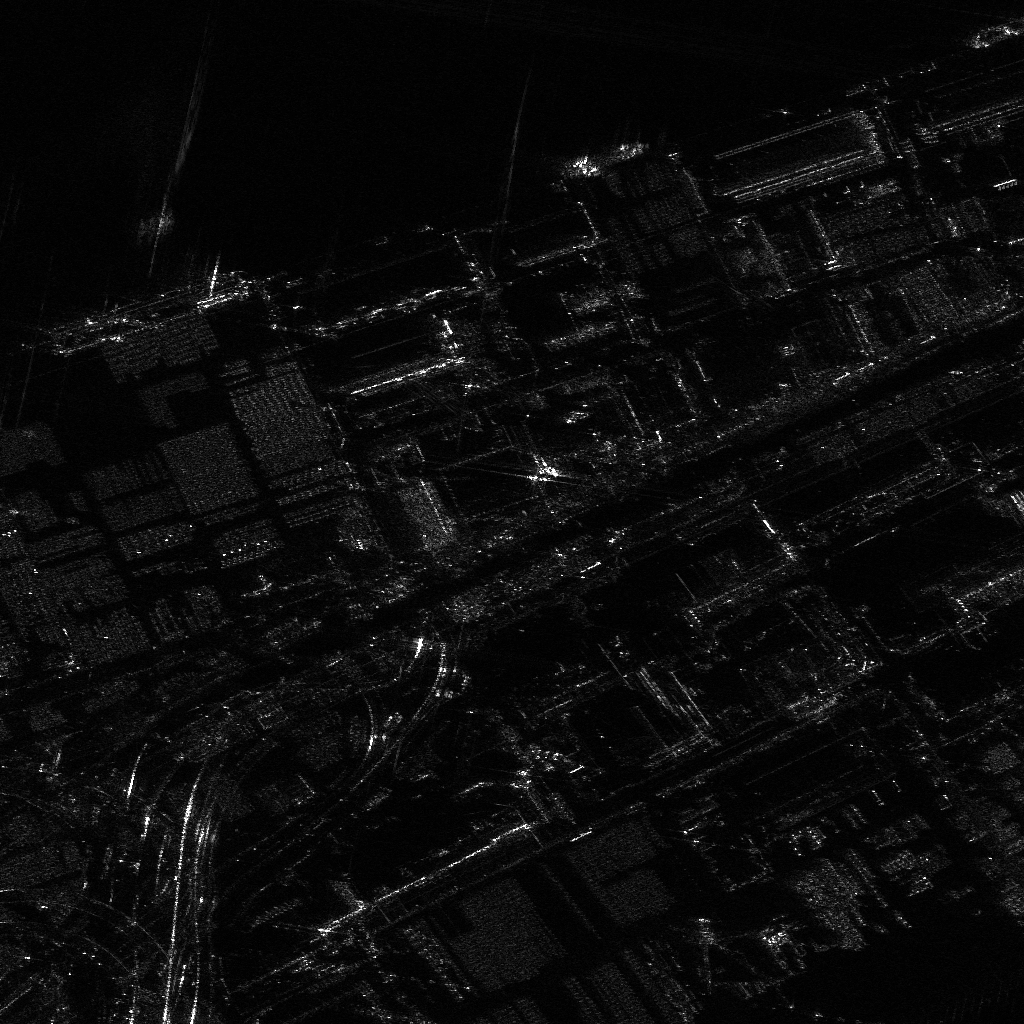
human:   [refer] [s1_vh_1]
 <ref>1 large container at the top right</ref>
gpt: <box>[[97, -1, 99, 7, 72]]</box>